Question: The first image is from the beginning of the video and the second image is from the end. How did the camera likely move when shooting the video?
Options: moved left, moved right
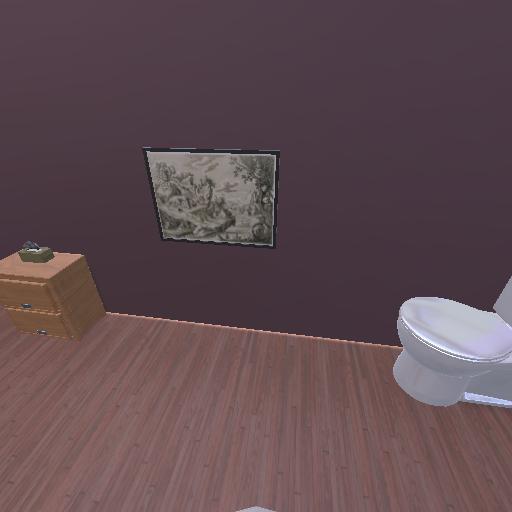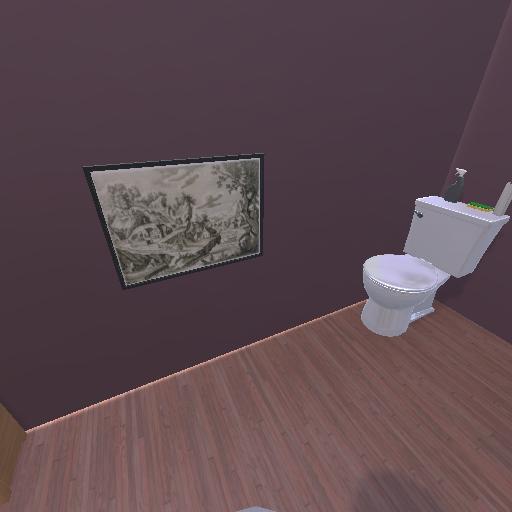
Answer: moved left